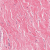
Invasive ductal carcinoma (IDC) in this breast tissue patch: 0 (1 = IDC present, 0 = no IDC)